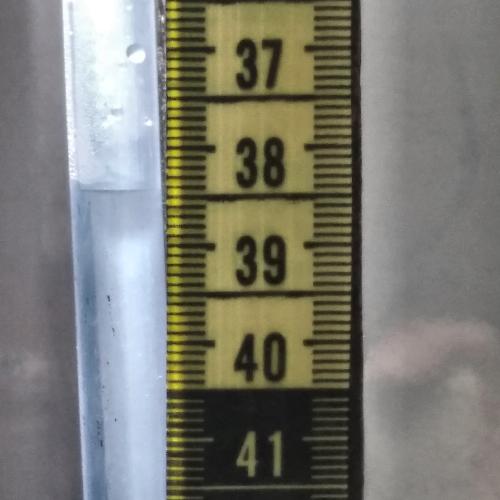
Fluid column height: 38.4 cm